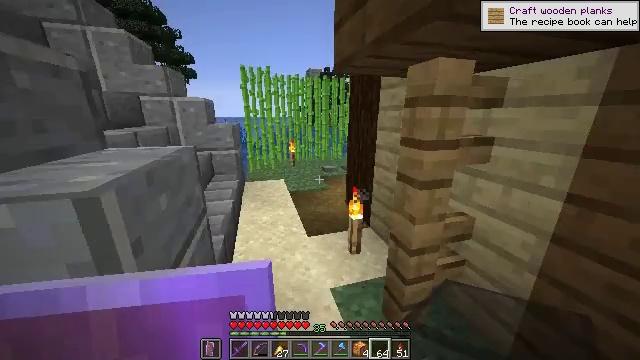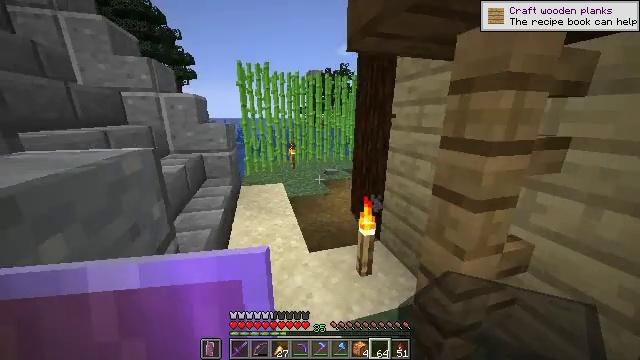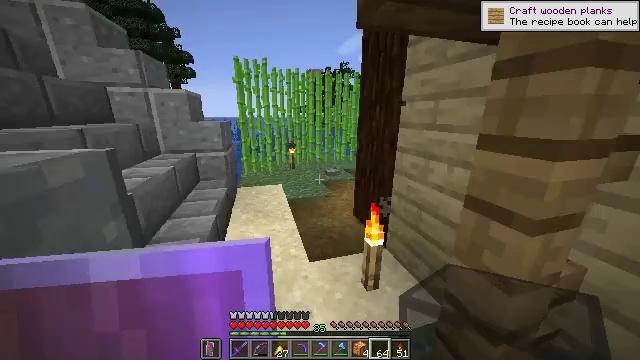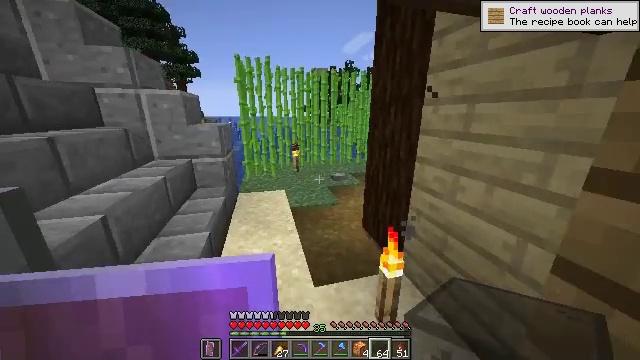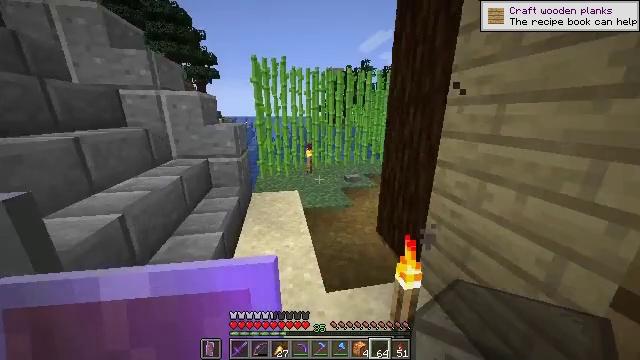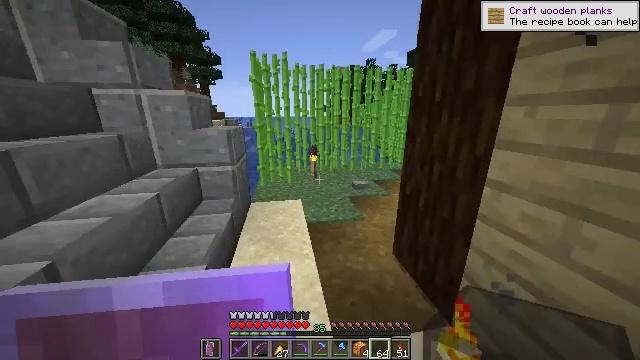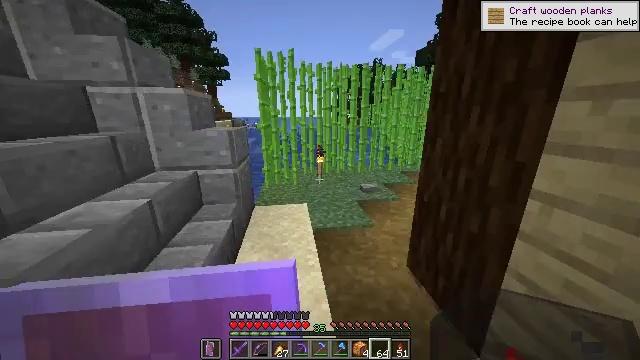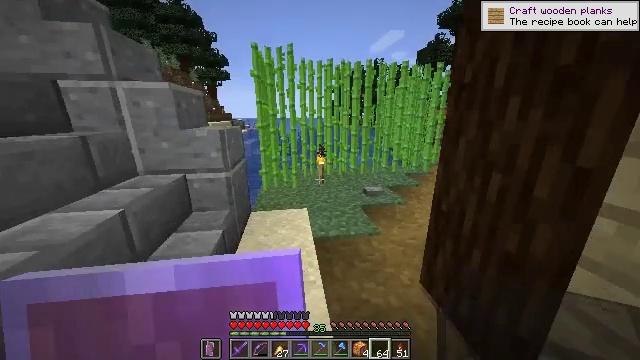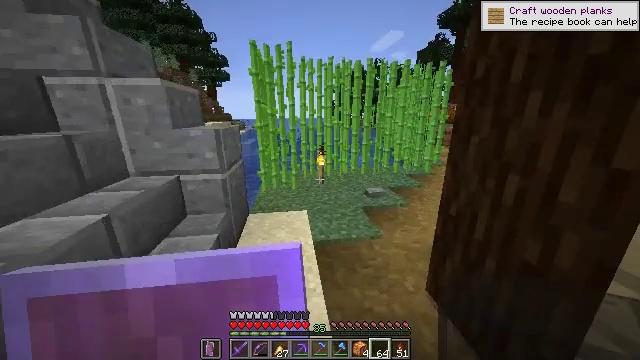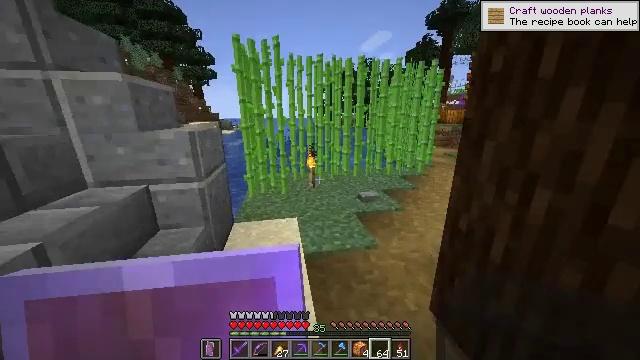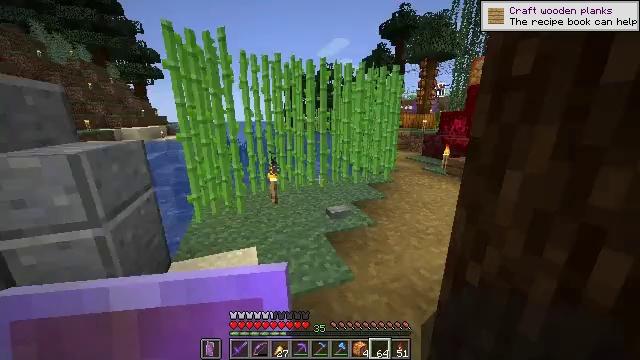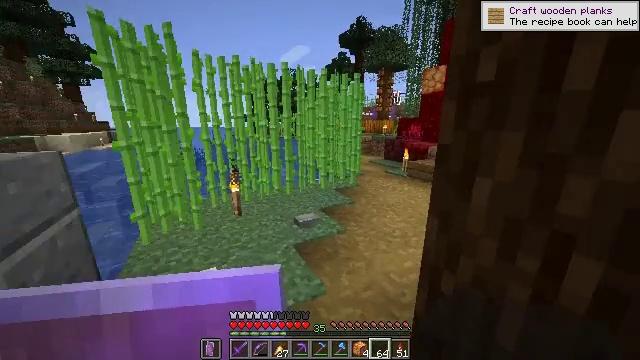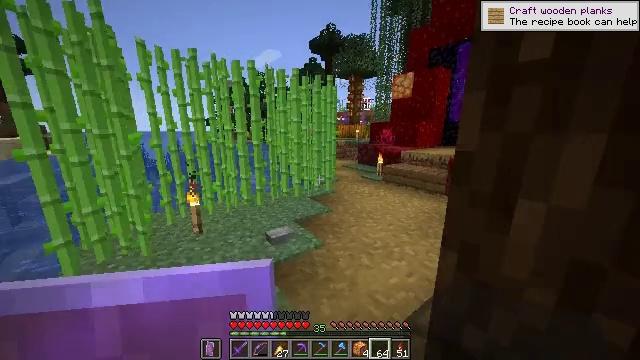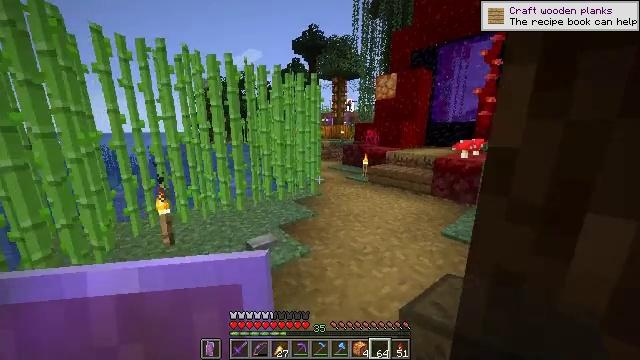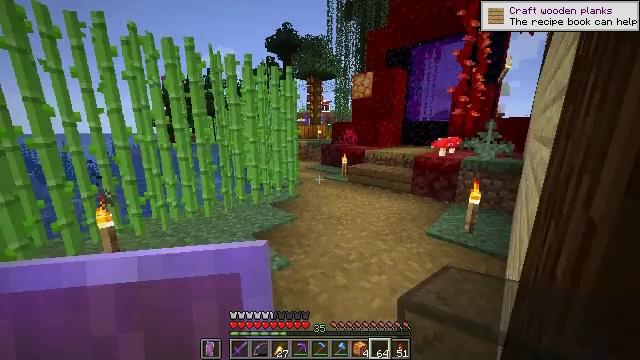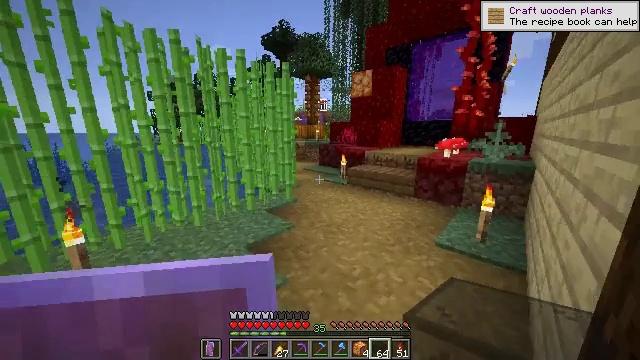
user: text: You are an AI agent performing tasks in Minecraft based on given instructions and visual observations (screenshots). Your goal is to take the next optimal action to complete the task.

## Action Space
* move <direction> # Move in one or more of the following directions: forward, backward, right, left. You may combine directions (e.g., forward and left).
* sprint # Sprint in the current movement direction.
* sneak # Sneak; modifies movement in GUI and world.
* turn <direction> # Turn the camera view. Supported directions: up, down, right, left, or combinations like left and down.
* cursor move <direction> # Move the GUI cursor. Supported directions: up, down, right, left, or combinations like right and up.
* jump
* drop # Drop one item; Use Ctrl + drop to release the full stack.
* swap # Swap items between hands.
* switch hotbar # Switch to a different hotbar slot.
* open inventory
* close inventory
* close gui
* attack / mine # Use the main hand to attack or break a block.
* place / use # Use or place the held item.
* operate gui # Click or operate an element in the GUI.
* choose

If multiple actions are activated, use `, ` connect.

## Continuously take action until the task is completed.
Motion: motion action
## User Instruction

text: Mine blackstone blocks.
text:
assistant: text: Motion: move forward, sprint
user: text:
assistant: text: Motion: move forward, sprint
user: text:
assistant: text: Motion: move forward, sprint, turn left
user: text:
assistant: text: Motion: move forward, sprint, turn left
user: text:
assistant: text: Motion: move forward, sprint, turn left
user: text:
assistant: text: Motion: move forward, sprint, turn left
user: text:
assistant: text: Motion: move forward, sprint
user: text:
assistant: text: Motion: move forward, sprint
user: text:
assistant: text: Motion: move forward, sprint, turn right
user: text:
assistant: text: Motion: move forward, sprint, turn right and up
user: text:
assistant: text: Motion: move forward, sprint, turn right and up
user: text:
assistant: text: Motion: move forward, sprint, turn right and up
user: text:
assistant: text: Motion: move forward, sprint, turn right
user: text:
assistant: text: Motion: move forward, sprint, turn right
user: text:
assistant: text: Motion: move forward, sprint
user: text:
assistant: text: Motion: move forward, sprint
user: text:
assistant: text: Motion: move forward, sprint, turn right
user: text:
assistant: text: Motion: move forward, sprint, turn right
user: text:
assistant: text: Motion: move forward, sprint, turn right
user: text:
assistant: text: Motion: move forward, sprint, turn right
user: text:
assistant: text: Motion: move forward, sprint
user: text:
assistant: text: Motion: move forward, sprint
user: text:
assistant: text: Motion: move forward, sprint
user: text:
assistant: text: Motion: move forward, sprint
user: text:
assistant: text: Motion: move forward, sprint
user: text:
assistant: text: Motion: move forward, sprint
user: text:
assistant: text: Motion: move forward, sprint
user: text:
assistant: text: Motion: move forward, sprint
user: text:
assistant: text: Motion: move forward, sprint
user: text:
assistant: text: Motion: move forward, sprint